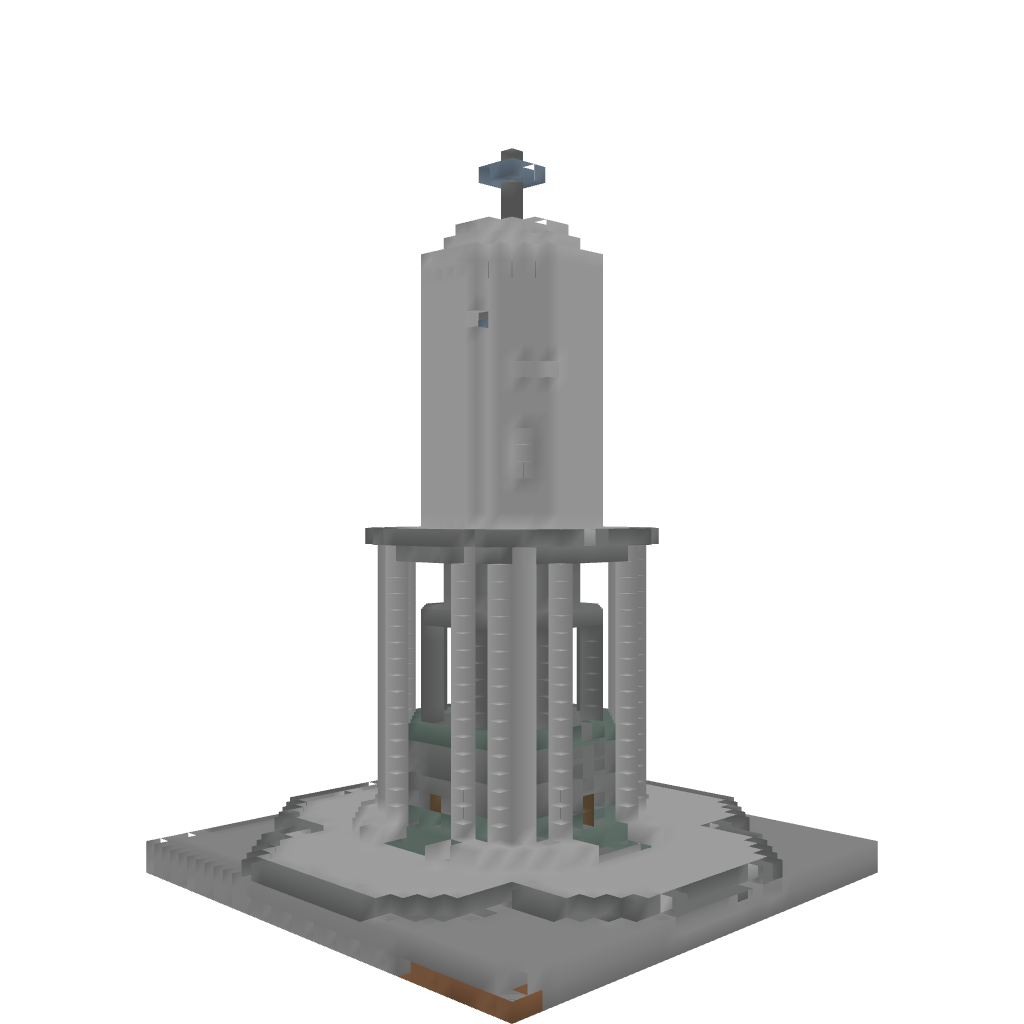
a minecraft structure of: Modern Grand Fountain